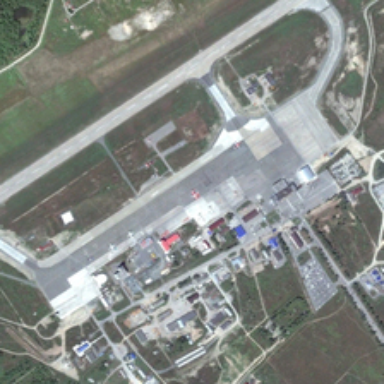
Several planes are parked in an airport surrounded by meadows .